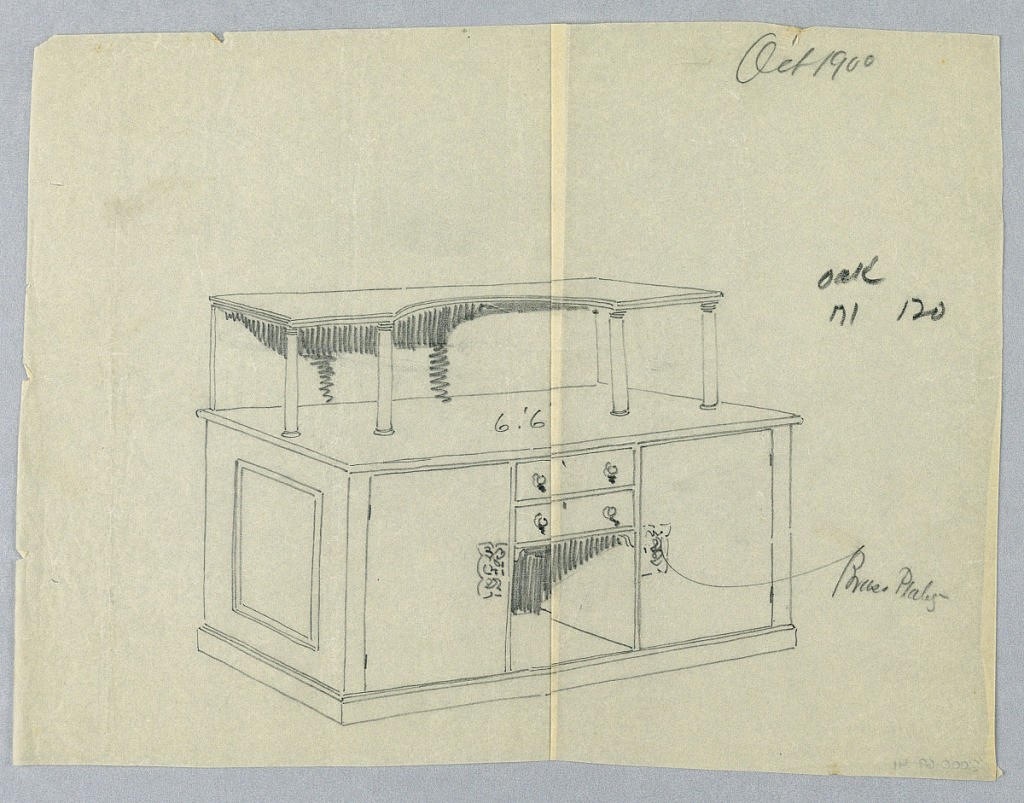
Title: Design for Massive Oak Sideboard
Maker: A.N. Davenport Co.
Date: October 1900
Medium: Graphite on cream tracing paper
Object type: Drawing
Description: Massive rectangular sideboard on low platform; niche topped by 2 drawers center front is flanked by 2 drawers decorated with rectangular escutcheons; oblong top shelf with concave cut-out at center front supported by raised backsplash and 4 columns.